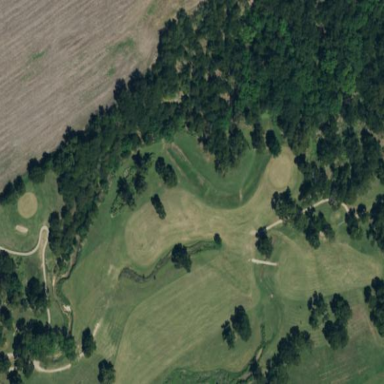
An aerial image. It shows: Grassy area designated as golf fairway.